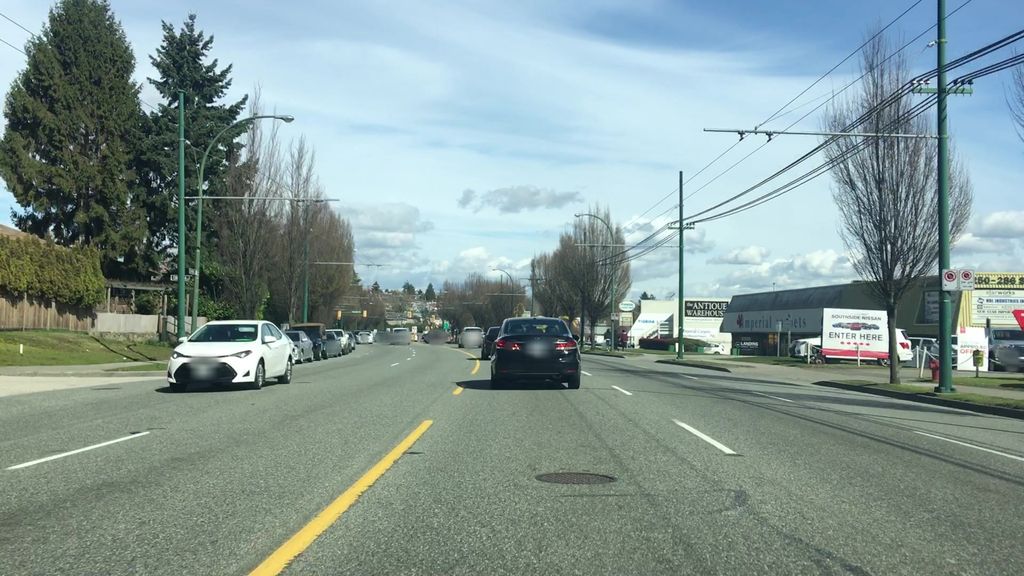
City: vancouver